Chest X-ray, PA view. Patient: 40 years old, sex F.
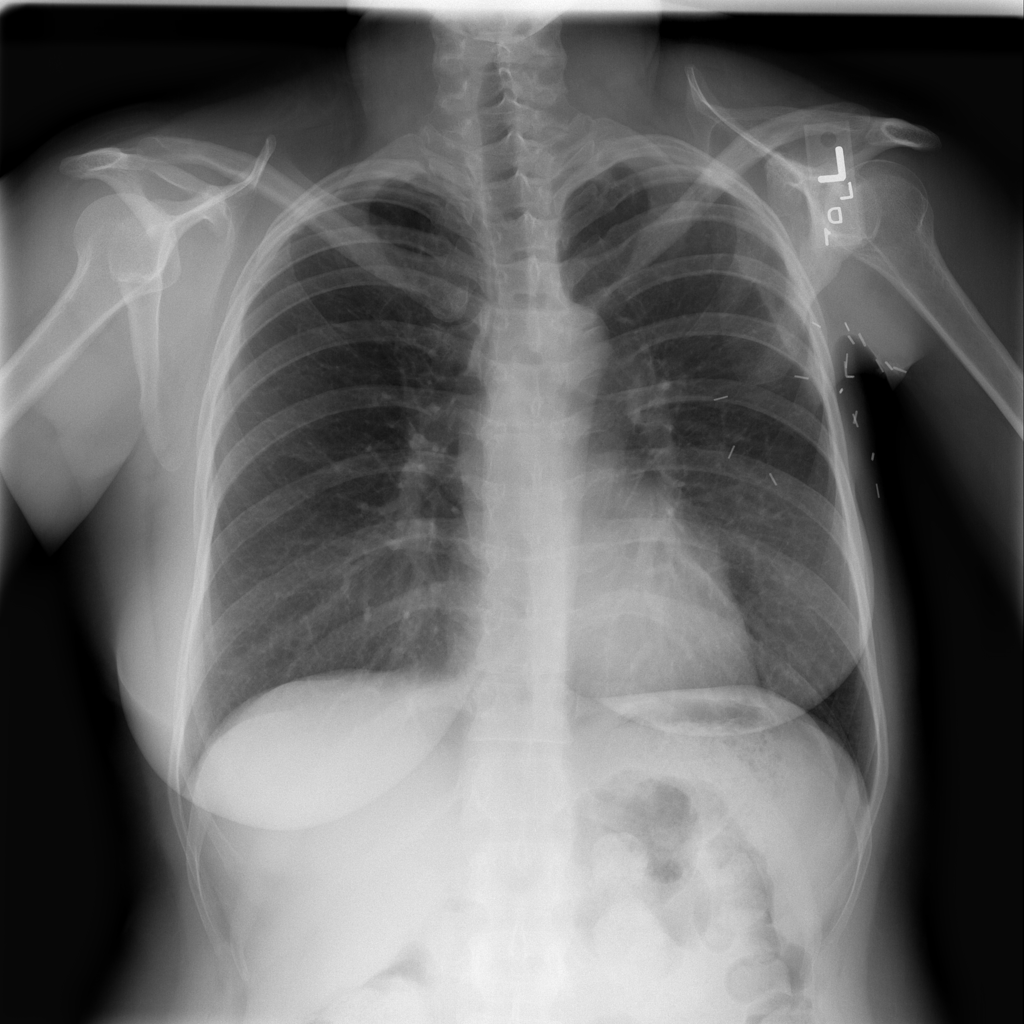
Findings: No Finding